Question: This is an example using the data set 'College' from ISLR:
'''
library(scatterplot3d)
library(ISLR)
attach(College)
s3d <- scatterplot3d(x=Top10perc, y=S.F.Ratio, z=PhD)
my.lm <- lm(Top10perc ~ S.F.Ratio + PhD)
plane <- s3d$plane3d(my.lm, lty.box = "solid", draw_polygon = TRUE)
'''

I want to increase the size of the gray polygon (plane). From scatterplot3d documentation:
> The arguments 'draw_lines' and 'draw_polygon' allow for choosing whether to represent the plane via line segments or as a solid surface, respectively. The list in 'polygon_args' collects arguments to be passed to the underlying polygon call that draws a solid (or transparent) plane if 'draw_polygon=TRUE'.
The 'polygon' function:
> 'polygon(x, y = NULL, density = NULL, angle = 45, border = NULL, col = NA, lty = par("lty"), ..., fillOddEven = FALSE)'
I presume I would need to change the 'x' and 'y' arguments in the underlying 'polygon' call, but how can I do that? Can I access them?
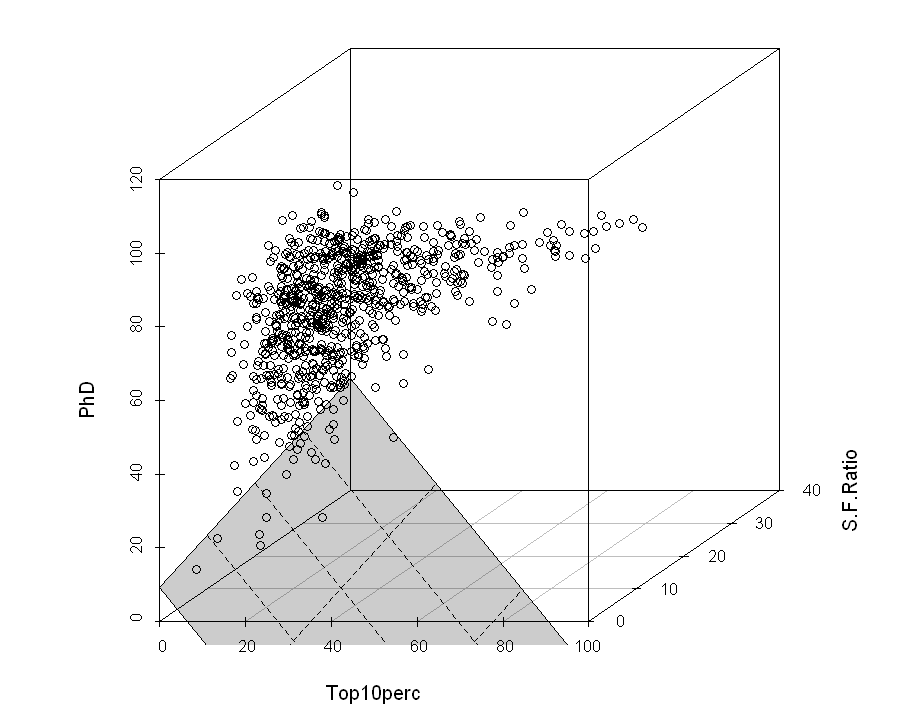
Answer: I think you are drawing the wrong plane. The docs are a little sparse, but it appears as if 's3d$plane3d' assumes that 'z' is the response variable, 'x' is the first predictor, and 'y' is the second one. But even if I change your code to use those assumptions, e.g.
'''
library(scatterplot3d)
library(ISLR)
s3d <- with(College, scatterplot3d(z=Top10perc, x=S.F.Ratio, y=PhD))
my.lm <- lm(Top10perc ~ S.F.Ratio + PhD, data = College)
plane <- s3d$plane3d(my.lm, lty.box = "solid", draw_polygon = TRUE)
'''
I don't get a good plot:
<URL>
It appears as though 'scatterplot3d' isn't clipping the plane at the borders of the bounding box.
I get a better plane using 'rgl',
'''
library(rgl)
library(ISLR)
with(College, plot3d(x=Top10perc, y=S.F.Ratio, z=PhD))
my.lm <- lm(Top10perc ~ S.F.Ratio + PhD, data = College)
coefs <- coef(my.lm)
planes3d(a = -1, b = coefs["S.F.Ratio"], c = coefs["PhD"], d = coefs["(Intercept)"],
alpha = 0.2)
'''
<URL>
The plot can be rotated, but doesn't look as nice as the 'scatterplot3d' output (no grid on the plane), and is harder to draw: there's no support for 'lm()' results in 'rgl::planes3d', so you need to read the help page carefully. Maybe someone else can offer a better alternative.